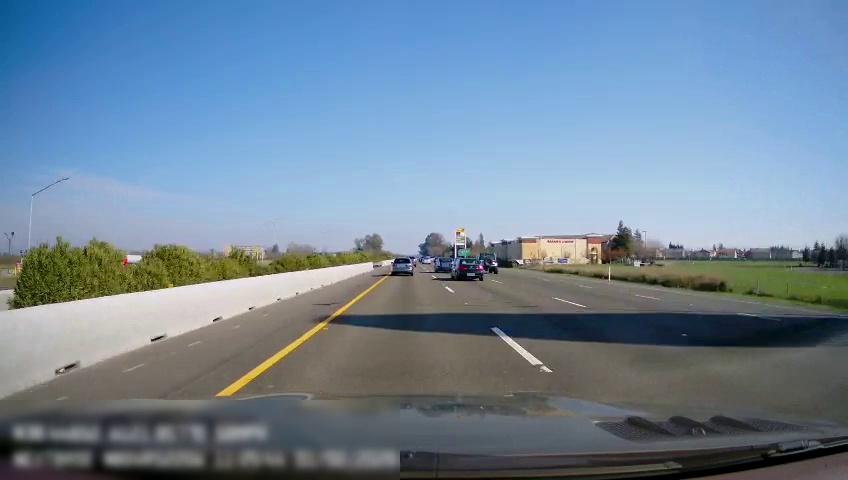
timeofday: Day
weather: Sunny
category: Drivable Space
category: Vehicles | SUV
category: Vehicles | SUV
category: Vehicles | SUV
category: Vehicles | SUV
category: Vehicles | Car
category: Lanes | Current Lane
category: Lanes | Current Lane
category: Lanes | Alternate Lane
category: Lanes | Alternate Lane
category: Traffic | Signs